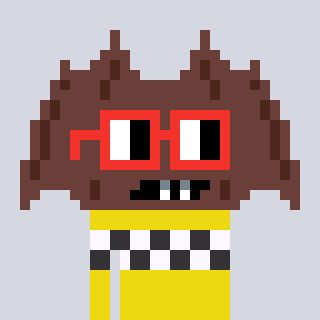
a pixel art character with square red glasses, a bat-shaped head and a yellow-colored body on a cool background